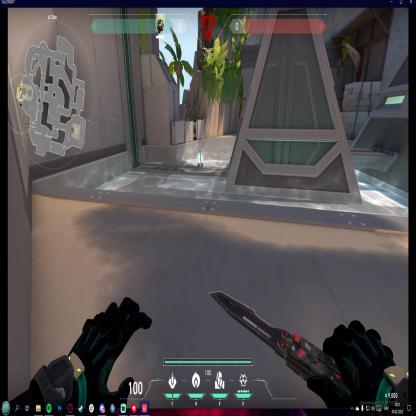
Label: planted spike